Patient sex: M
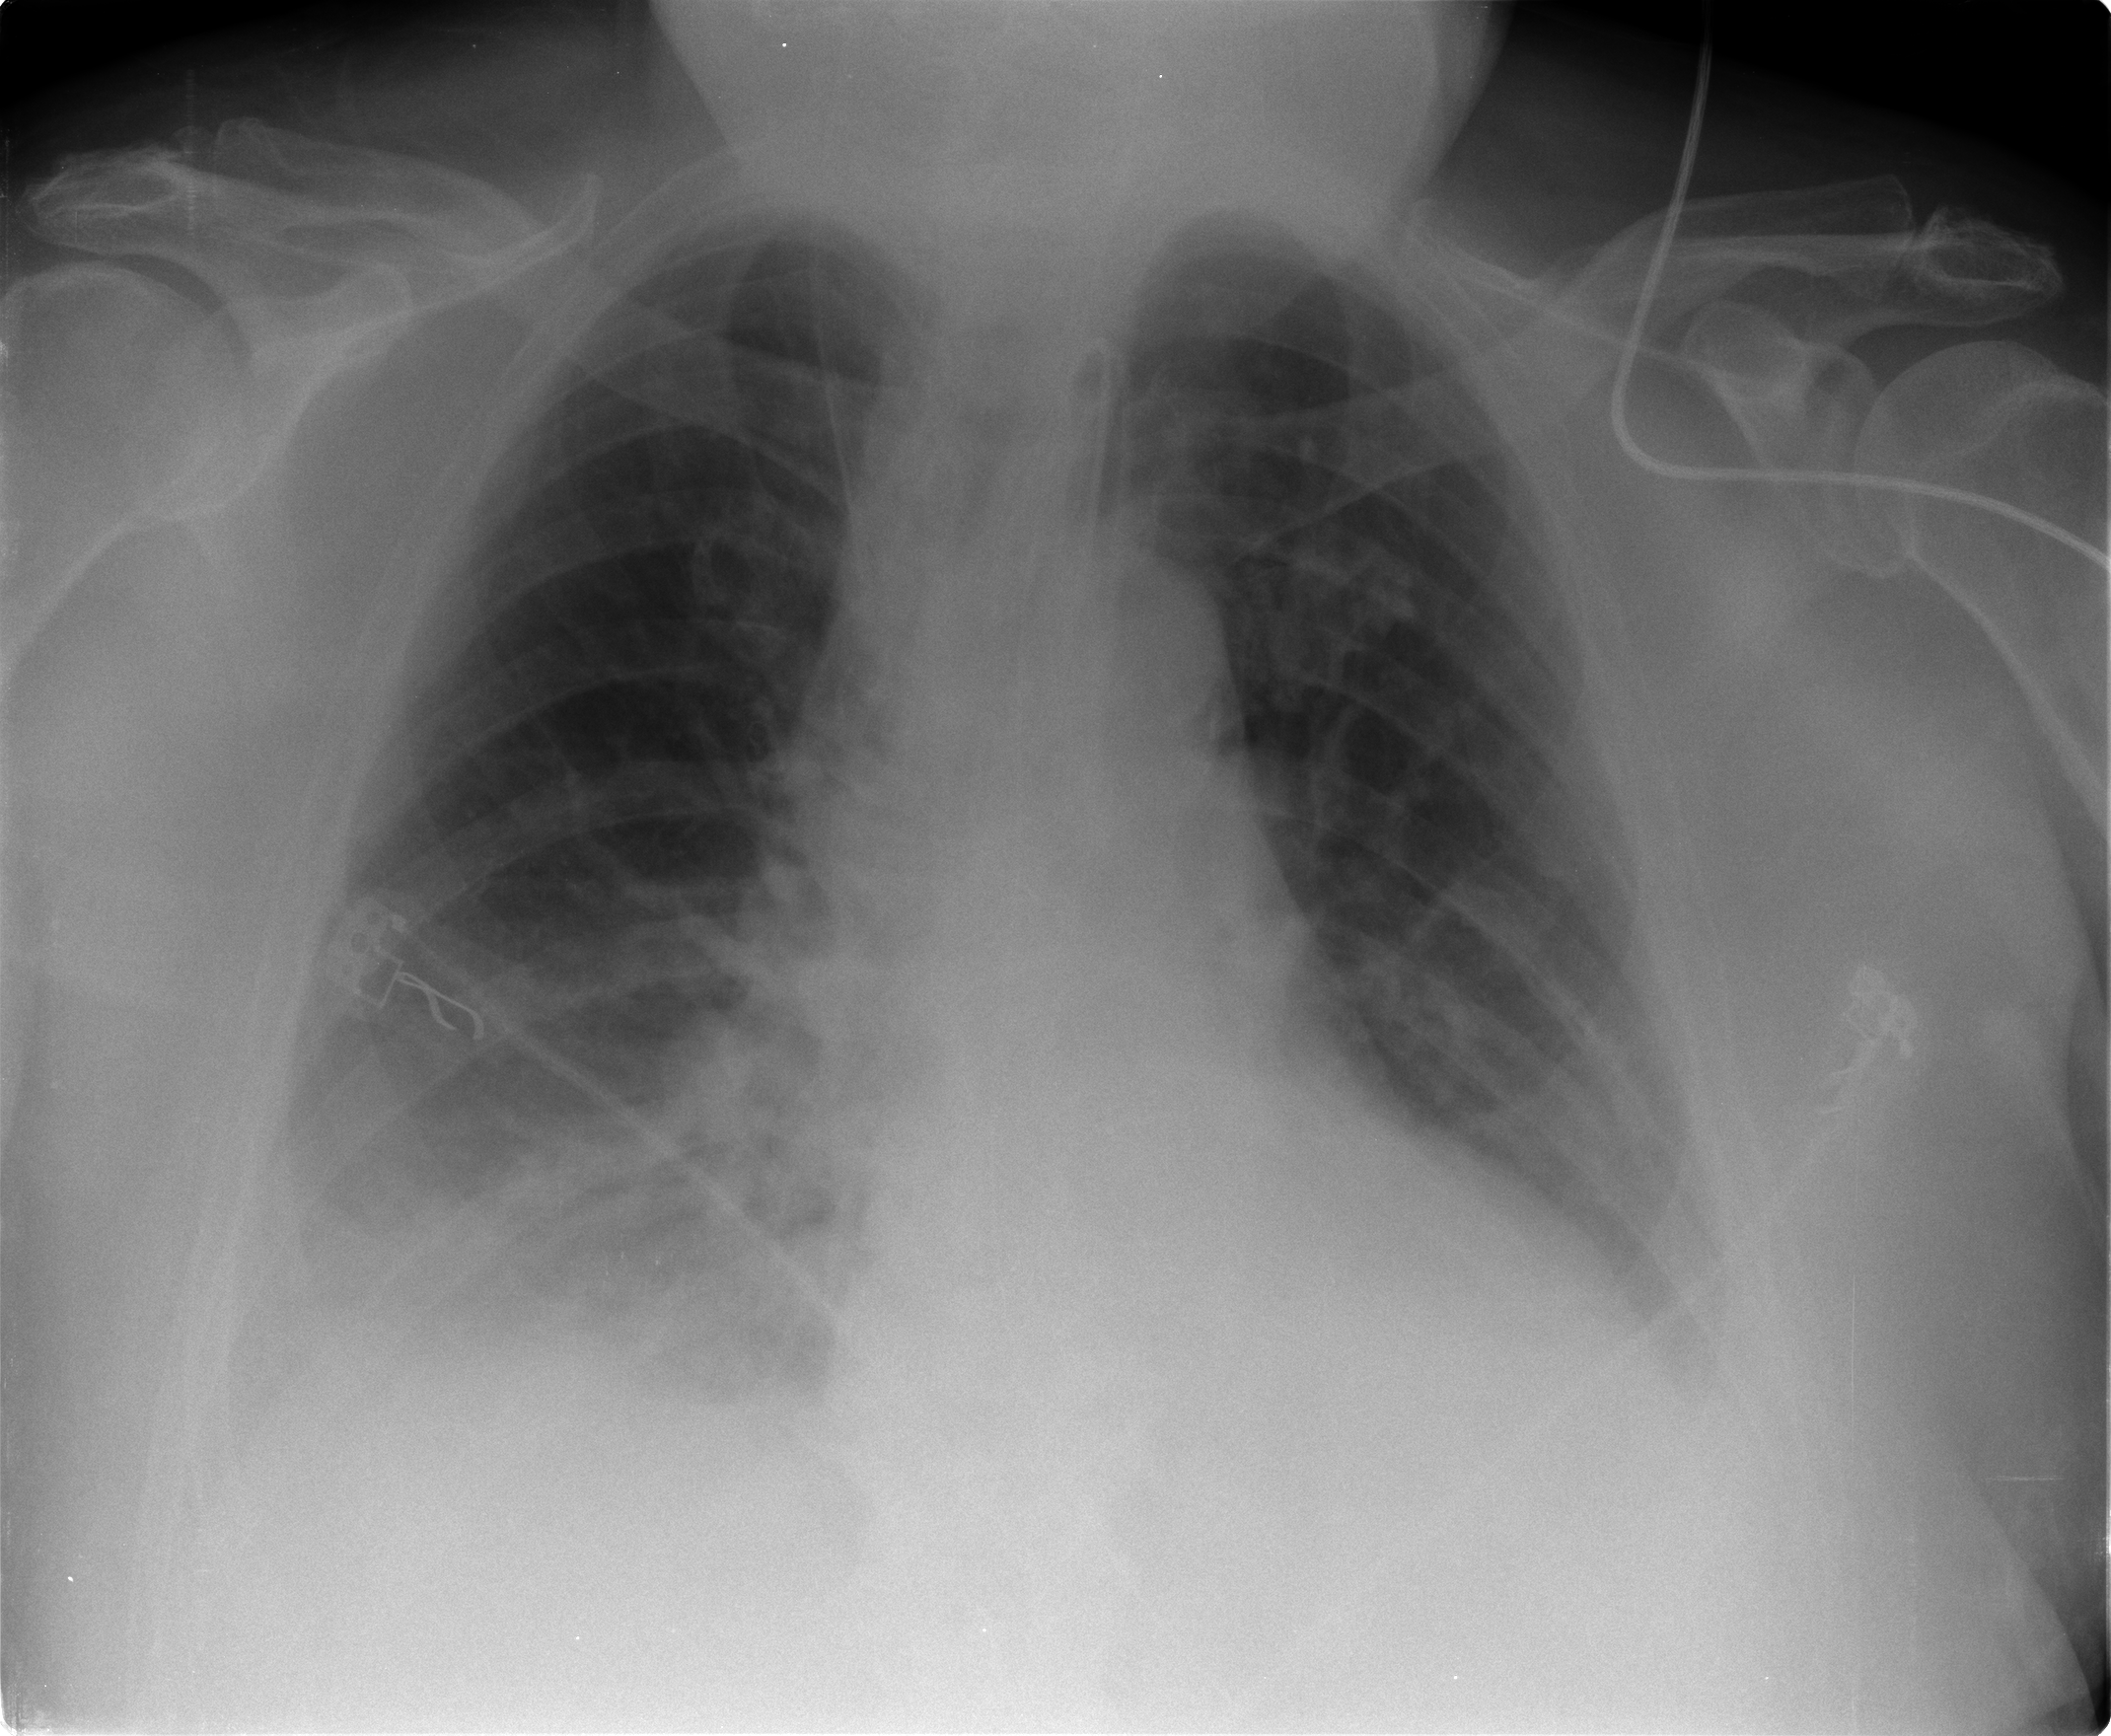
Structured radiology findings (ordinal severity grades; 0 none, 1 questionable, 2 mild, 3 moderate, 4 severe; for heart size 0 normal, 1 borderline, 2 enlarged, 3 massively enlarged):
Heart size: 0
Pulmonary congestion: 3
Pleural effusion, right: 2
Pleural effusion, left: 2
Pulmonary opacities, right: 2
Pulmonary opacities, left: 0
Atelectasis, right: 2
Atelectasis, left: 2